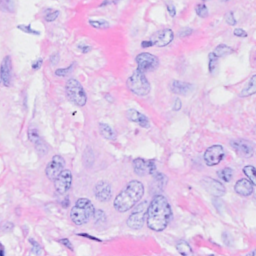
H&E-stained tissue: Breast